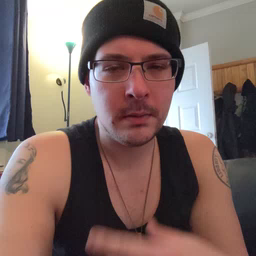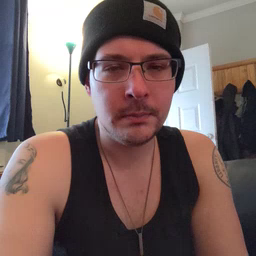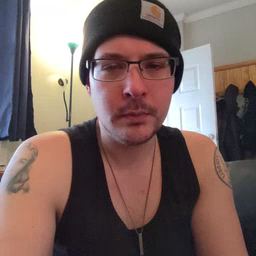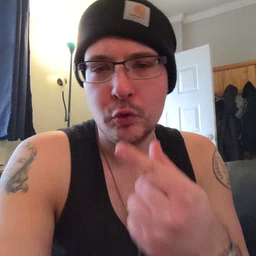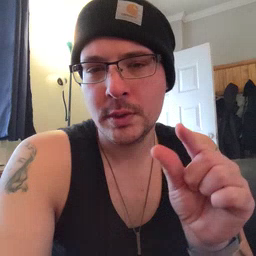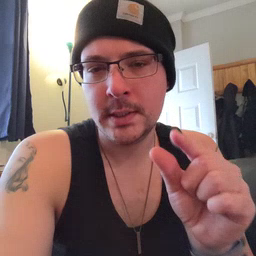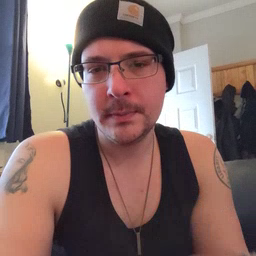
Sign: green